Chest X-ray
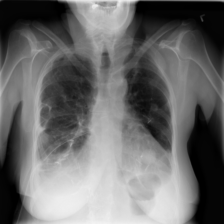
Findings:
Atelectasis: negative
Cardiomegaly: negative
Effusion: negative
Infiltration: negative
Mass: negative
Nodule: positive
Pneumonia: negative
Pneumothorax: positive
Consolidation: negative
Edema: negative
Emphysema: negative
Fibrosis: negative
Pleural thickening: negative
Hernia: negative